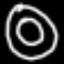
Label: donut